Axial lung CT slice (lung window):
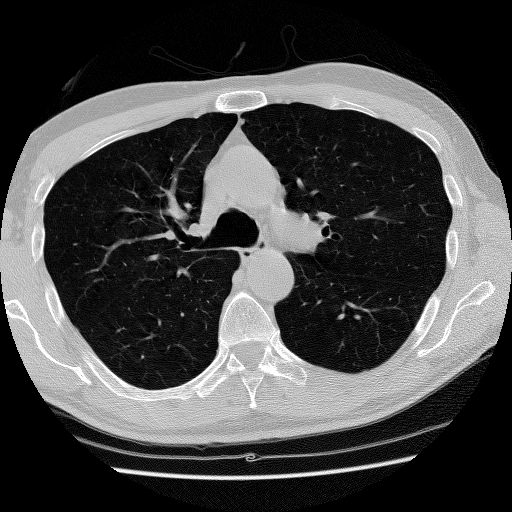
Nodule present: no